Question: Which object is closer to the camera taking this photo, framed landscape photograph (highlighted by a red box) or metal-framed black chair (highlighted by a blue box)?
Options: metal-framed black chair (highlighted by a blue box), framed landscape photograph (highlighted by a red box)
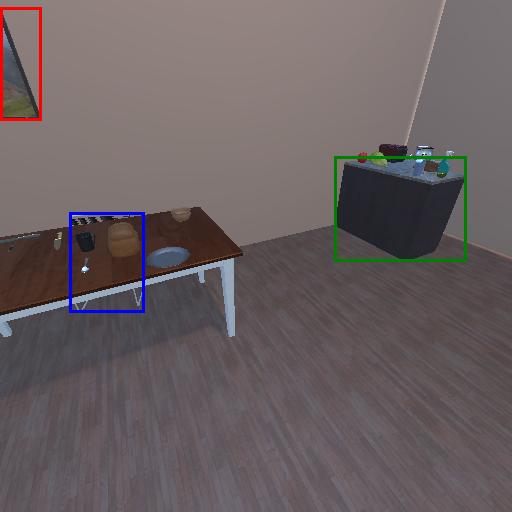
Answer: metal-framed black chair (highlighted by a blue box)